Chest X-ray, PA view. Patient: 44 years old, sex F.
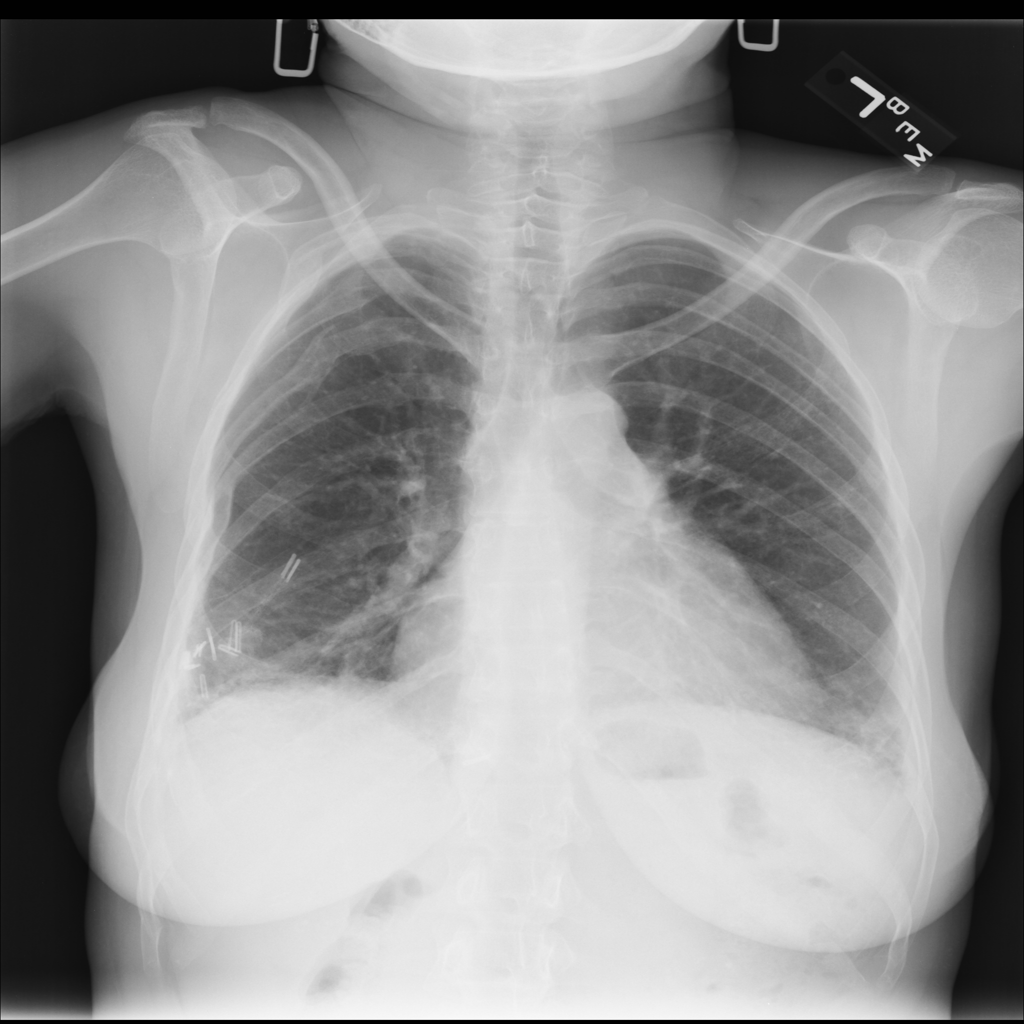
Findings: Infiltration, Pleural_Thickening